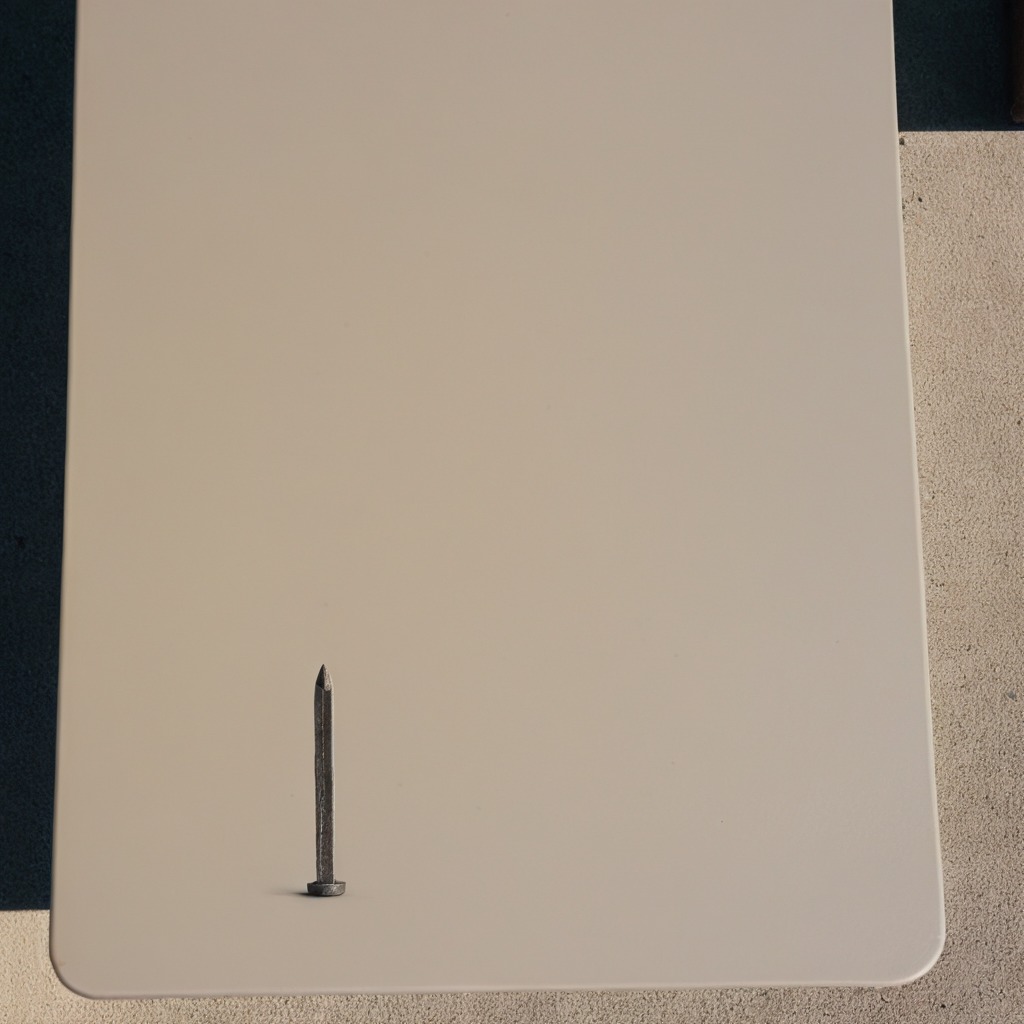
A nail is lying on a table in a temporary outdoor tool station.